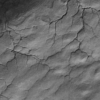
Label: not_dusty